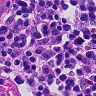
Metastatic tissue present: no